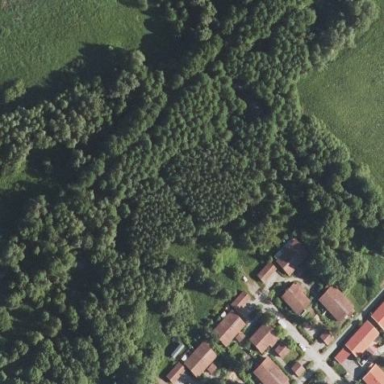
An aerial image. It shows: Forest area.